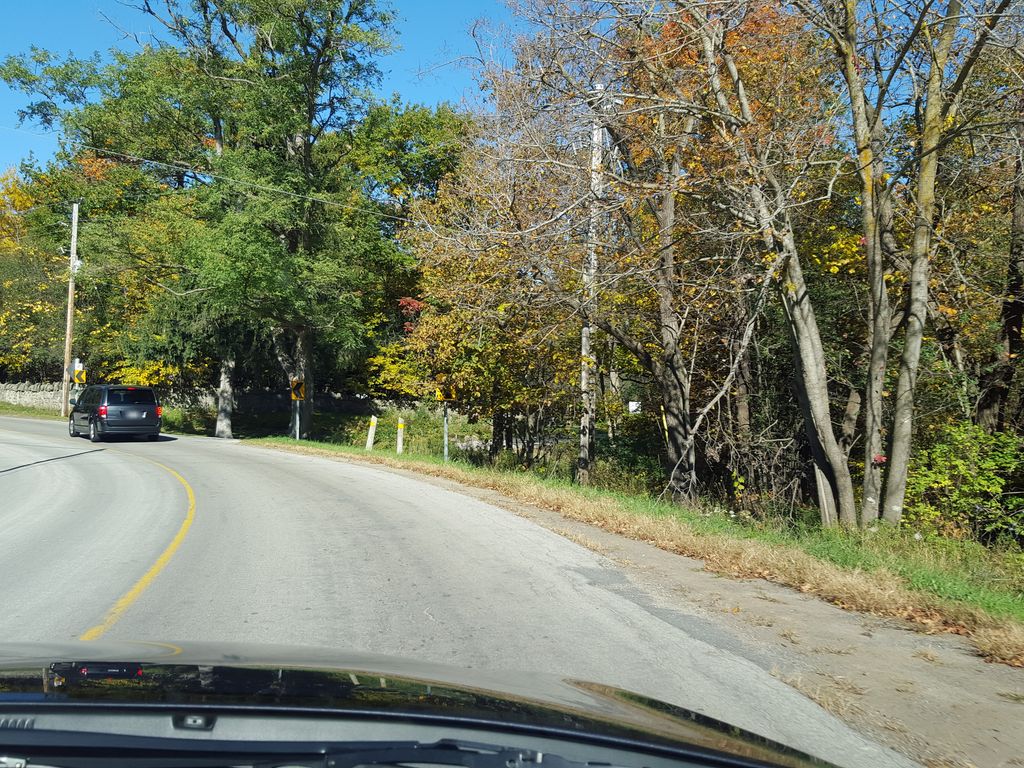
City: hamilton